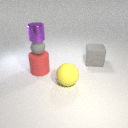
large red rubber cylinder below small gray rubber sphere